Aerial crown-view tile of a tropical tree (Barro Colorado Island, Panama), acquired 20250124:
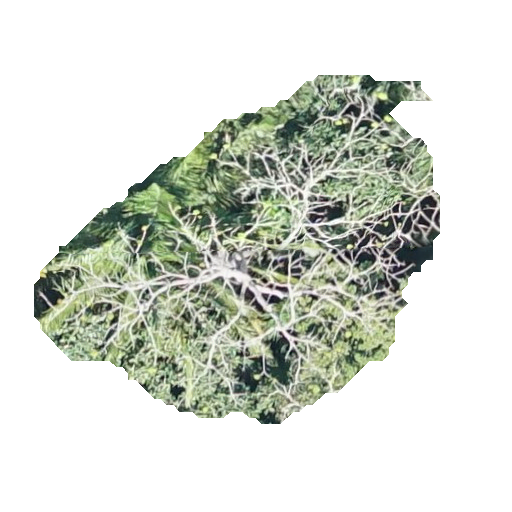
Species: Pseudobombax septenatum
GBIF accepted scientific name: Pseudobombax septenatum
Crown area: 137.261 m²